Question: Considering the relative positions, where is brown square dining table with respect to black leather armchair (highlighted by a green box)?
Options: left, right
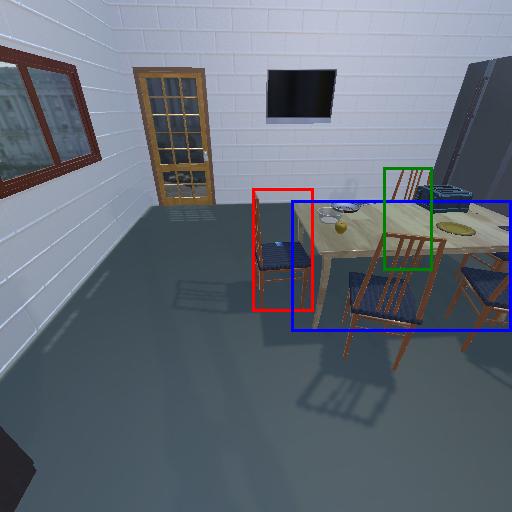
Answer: left